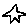
Label: star